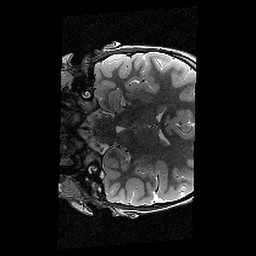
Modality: T2w
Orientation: coronal
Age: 9
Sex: female
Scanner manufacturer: siemens
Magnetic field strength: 3 T
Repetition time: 9.23 s
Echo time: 0.067 s